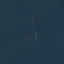
Land use / land cover class: Forest